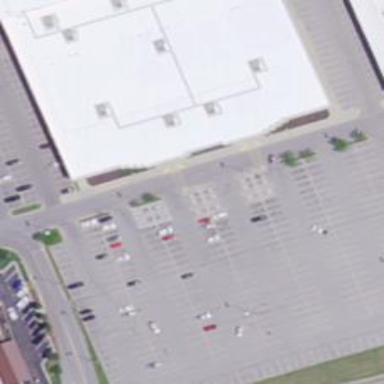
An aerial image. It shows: Mall building.